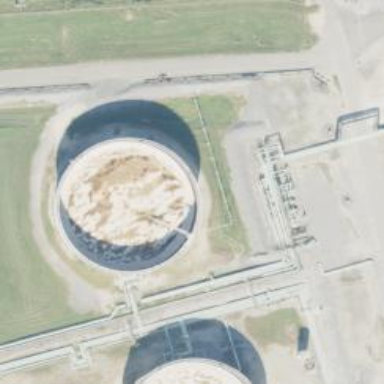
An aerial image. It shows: Storage tank which is man-made.